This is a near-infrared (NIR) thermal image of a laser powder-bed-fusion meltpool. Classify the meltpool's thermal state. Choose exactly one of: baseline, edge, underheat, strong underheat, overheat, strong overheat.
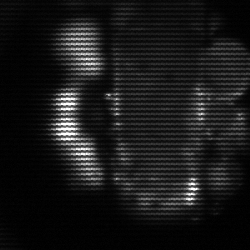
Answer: strong underheat